Question: I'm trying to add an entry to a legend that has a patch in the background. The desired effect is similar to what is shown <URL>, but I'd also like to overlay a line. Basicaly I'm trying to get something that looks like this:

But I don't know how to put the blue dotted line on the yellow patch. How would one go about combining artists to get this effect? I don't see any examples or obvious ways to do it.
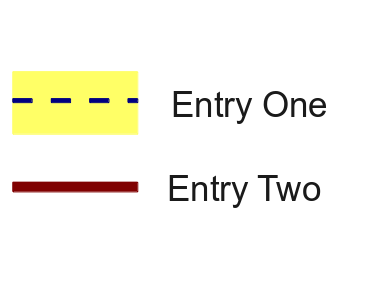
Answer: The basic idea is to use 'plt.legend([(X, Y)])' to render 'X' and 'Y' in the same legend entry. Note the extra pair of parentheses.
Here's a demo approximately matching your example:
'''
import matplotlib.patches as mpatches
import matplotlib.lines as mlines
import matplotlib.pyplot as plt
yellow_patch = mpatches.Patch(color='yellow')
blue_dotted_line = mlines.Line2D([], [], linewidth=2, linestyle="--", dashes=(3.7, 2), color='blue')
brown_line = mlines.Line2D([], [], linewidth=2, color='brown')
plt.legend([(yellow_patch, blue_dotted_line), brown_line], ["Entry One", "Entry Two"])
plt.show()
'''

You're right though, it's not obvious.